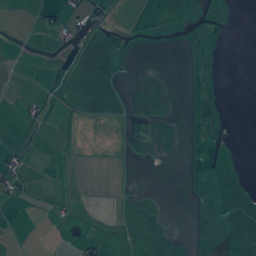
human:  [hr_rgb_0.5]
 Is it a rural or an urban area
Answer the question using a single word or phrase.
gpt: rural

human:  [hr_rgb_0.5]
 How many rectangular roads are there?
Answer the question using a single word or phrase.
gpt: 0

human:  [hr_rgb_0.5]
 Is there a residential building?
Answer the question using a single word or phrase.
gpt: yes

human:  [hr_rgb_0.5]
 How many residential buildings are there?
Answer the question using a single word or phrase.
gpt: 66

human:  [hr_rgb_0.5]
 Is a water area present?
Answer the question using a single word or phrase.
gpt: yes

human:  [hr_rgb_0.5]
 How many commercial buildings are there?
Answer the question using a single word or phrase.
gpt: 4

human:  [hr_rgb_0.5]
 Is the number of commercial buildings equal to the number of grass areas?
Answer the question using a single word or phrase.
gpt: no

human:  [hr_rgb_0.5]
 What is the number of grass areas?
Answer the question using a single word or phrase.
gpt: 113

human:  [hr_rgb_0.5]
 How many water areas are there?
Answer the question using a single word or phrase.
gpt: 49

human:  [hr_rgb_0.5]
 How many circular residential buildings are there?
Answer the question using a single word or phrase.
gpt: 6

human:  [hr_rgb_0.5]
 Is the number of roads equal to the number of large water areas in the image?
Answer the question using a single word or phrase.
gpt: no

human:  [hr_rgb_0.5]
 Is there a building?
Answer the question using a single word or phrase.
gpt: yes

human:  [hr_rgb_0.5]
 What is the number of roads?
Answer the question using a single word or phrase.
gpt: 59

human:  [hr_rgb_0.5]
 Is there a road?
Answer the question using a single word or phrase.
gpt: yes

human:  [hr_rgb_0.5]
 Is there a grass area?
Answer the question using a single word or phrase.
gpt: yes

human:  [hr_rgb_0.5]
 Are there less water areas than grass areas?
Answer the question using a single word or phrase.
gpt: yes

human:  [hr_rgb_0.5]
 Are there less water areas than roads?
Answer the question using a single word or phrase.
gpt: yes

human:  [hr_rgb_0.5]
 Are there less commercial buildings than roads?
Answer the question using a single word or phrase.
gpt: yes

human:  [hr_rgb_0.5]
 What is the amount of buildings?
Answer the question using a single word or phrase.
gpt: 70

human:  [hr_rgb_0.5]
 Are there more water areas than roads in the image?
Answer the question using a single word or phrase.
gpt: no

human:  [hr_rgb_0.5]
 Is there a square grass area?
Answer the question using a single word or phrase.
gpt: no

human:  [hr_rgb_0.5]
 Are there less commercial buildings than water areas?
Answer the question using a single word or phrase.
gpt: yes

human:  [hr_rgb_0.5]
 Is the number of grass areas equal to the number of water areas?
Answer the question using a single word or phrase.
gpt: no

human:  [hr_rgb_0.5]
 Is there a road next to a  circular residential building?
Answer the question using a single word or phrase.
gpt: yes

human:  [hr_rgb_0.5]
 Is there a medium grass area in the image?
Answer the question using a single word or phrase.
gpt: yes

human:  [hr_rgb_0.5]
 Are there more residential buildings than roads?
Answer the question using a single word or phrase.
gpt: yes

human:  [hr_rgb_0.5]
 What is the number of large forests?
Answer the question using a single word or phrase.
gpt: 5

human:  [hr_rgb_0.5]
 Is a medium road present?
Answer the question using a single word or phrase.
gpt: no

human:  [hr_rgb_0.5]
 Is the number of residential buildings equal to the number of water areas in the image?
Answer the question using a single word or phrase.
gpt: no

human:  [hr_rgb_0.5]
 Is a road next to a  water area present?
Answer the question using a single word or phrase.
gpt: yes

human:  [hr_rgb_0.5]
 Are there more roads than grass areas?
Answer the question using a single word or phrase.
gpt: no

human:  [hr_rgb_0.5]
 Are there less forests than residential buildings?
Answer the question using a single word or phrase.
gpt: yes

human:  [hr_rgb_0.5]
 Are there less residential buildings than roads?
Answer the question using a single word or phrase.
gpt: no

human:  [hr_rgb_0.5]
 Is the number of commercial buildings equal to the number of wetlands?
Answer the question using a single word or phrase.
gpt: no

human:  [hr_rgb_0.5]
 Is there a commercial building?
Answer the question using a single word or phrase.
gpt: yes

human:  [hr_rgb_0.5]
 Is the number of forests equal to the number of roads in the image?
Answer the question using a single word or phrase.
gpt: no

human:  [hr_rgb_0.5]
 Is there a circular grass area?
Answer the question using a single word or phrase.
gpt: no

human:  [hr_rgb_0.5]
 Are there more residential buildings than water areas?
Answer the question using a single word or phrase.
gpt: yes

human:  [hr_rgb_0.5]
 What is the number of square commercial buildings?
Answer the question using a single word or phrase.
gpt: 0

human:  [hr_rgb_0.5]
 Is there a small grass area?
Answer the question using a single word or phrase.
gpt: yes

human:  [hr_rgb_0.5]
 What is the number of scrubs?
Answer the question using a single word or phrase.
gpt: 9

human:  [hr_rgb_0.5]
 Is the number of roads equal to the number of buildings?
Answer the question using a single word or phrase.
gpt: no

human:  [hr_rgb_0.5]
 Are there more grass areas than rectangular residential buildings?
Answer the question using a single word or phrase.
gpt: yes

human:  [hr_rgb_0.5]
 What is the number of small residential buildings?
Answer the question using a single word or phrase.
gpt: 60

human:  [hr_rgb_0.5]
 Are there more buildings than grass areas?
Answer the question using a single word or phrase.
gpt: no

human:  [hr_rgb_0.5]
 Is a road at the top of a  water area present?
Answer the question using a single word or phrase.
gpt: yes

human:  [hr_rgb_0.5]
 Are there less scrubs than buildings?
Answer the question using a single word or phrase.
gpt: yes

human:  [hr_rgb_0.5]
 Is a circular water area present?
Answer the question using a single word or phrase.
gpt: yes

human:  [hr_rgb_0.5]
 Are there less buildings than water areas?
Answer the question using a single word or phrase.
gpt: no

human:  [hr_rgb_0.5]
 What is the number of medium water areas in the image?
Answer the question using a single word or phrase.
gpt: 16

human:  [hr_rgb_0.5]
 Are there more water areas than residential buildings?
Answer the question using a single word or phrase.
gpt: no

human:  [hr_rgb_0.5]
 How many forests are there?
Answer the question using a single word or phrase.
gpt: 10

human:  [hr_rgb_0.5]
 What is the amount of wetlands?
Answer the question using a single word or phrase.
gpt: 2

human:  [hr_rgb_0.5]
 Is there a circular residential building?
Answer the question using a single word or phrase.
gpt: yes

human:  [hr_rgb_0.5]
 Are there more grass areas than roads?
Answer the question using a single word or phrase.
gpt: yes

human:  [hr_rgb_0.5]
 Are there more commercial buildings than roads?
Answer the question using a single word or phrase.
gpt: no

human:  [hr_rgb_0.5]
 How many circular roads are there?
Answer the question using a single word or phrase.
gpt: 0

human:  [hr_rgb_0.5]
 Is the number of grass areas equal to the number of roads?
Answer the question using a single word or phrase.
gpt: no

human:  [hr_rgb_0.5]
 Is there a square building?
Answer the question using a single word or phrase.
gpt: yes

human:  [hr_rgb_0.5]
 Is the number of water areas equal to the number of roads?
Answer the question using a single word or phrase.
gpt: no

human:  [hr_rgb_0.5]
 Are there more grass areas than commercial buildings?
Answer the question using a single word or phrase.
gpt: yes

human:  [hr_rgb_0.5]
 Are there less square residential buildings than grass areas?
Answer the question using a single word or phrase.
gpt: yes

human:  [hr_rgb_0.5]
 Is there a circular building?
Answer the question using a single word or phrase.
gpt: yes

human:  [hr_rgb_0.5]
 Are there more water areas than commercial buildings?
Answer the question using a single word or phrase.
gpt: yes